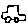
Label: car